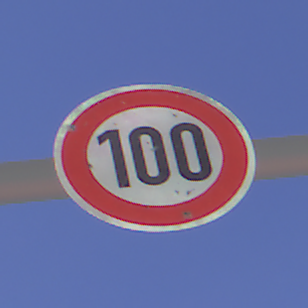
Verkehrszeichen: Geschwindigkeit100
Umgebung: Outdoor, Nature
Tageszeit: Midday
Wetter: Clear
Licht: Natural
Jahreszeit: NotSpecified
Kontrast: HighContrast